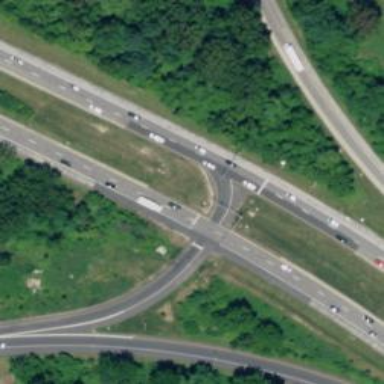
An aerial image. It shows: This image shows trunk highway that functions as expressway.